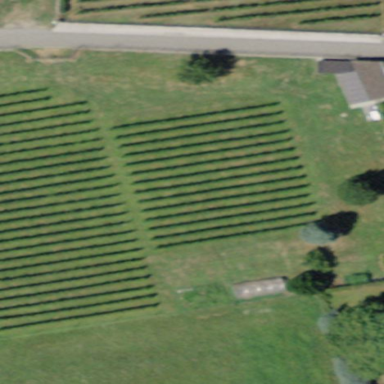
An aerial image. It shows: Beautiful vineyard in the countryside.